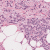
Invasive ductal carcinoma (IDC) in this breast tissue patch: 1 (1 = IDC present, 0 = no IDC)